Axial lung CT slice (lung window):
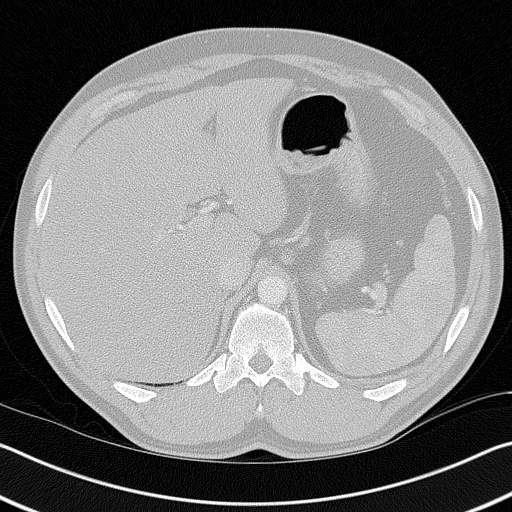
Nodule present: no